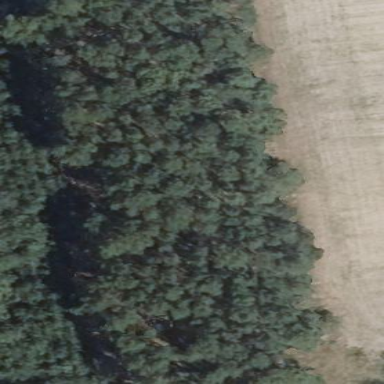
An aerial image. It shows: Forest with mixed leaf types and cycles.